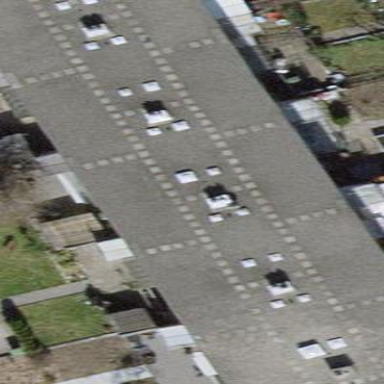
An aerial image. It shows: House with flat roof.